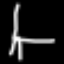
Label: chair